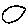
Label: circle